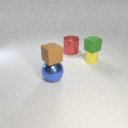
large blue metal sphere to the left of small yellow rubber cylinder